Interaction volume radius: 5 \u00c5
Interaction volume height: 20 \u00c5
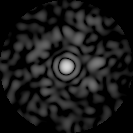
Disorder parameter: 0.7843